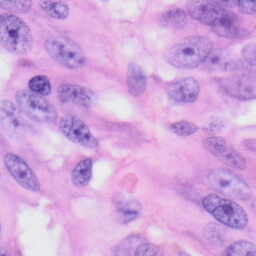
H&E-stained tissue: Skin